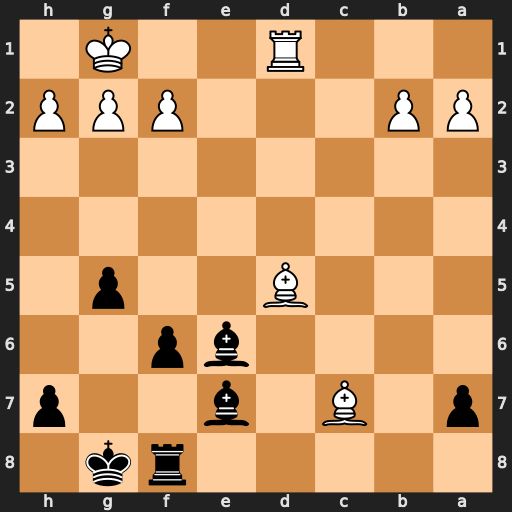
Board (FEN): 5rk1/p1B1b2p/4bp2/3B2p1/8/8/PP3PPP/3R2K1
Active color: b
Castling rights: -
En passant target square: -
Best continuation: Bxd5 Rxd5 Rc8